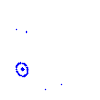
Particle: pion